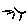
Label: sun